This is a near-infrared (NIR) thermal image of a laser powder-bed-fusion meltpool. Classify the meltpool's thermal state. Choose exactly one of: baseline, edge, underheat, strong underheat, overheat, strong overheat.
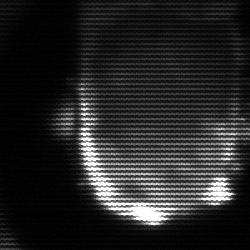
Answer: baseline